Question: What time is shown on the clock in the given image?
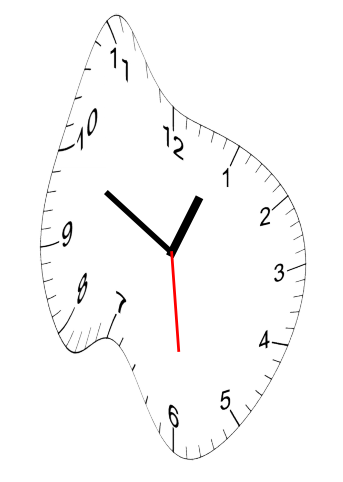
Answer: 12:49:29